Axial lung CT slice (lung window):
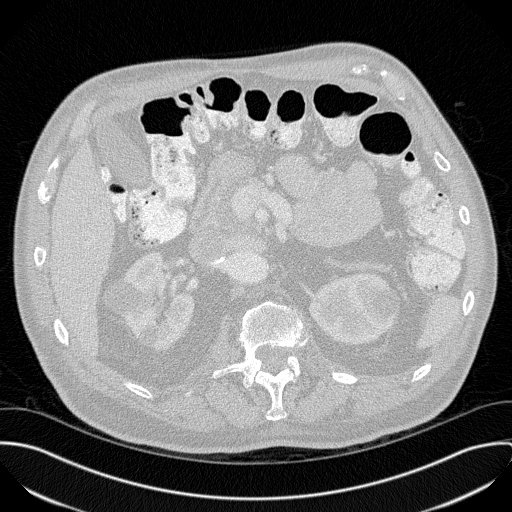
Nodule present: no